Question: I have a PixtureBox inside Panel in c#, and I am trying to get the image location when i click on a certain image location. So I am using mouse location to get x and y, when the mouse is hovering over the image. This works fine if the image size is less than the size of the panel (no sliding bar). As soon as I get an image bigger than the panel size, I will get sliding bar. However, i get the same location if i moved the slide bar down. Is there a better way to get the specific image location with or without the sliding bar? any help is much appreciated :)

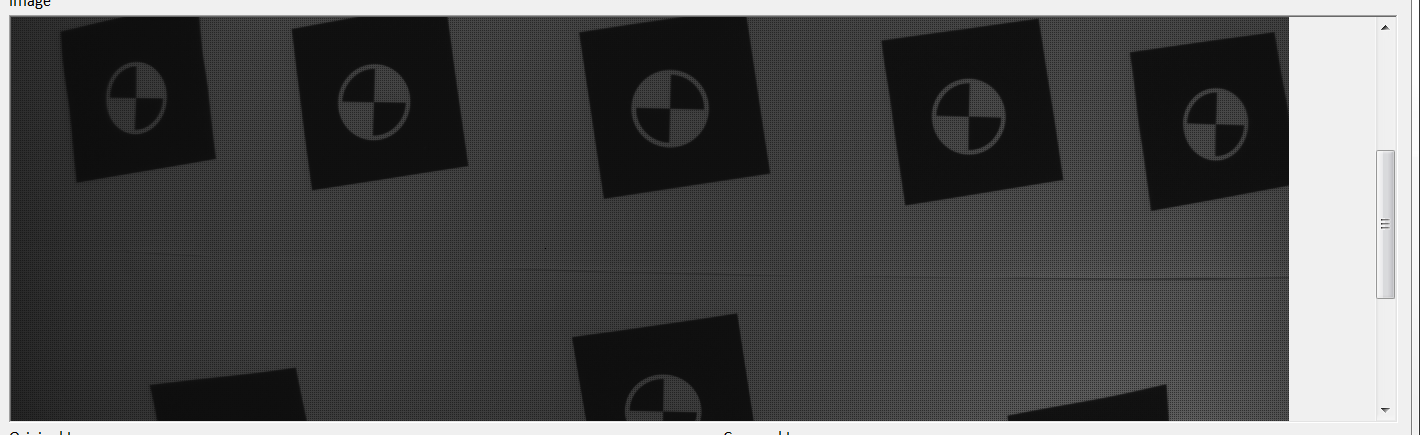
Answer: The <URL>. If you store the location received in an Mouse_Move event from your PictureBox in local variable the Hover event can then use that position.
The position is absolute to the origin of the control so it doesn't matter if the picturebox is scrolled inside a panel.
'''
Point last; // hold the last mousemove location
private void pictureBox1_MouseMove(object sender, MouseEventArgs e)
{
// store the location in last
last.X = e.Location.X;
last.Y = e.Location.Y;
}
private void pictureBox1_MouseHover(object sender, EventArgs e)
{
// do whatever we want to do with the last location
Trace.WriteLine(last);
}
'''